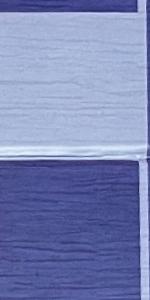
Label: Empty